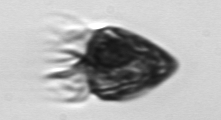
Label: Strombidium_morphotype2